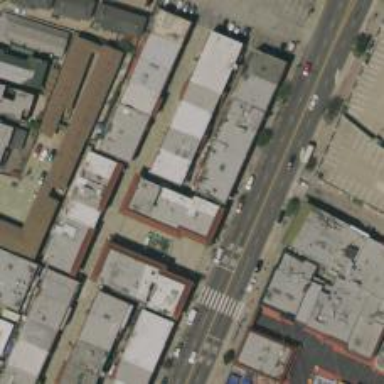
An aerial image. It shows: Alleyway designated as footway.